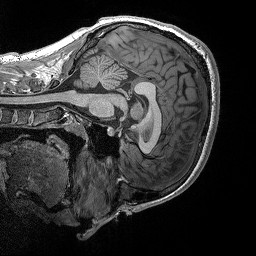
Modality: T1w
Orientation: sagittal
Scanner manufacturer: siemens
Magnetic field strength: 3 T
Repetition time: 2.3 s
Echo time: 0.00298 s